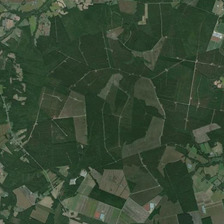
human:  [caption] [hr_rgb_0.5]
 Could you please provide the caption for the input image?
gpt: many green pieces of farmlands are together .

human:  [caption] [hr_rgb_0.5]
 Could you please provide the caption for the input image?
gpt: many green pieces of farmlands are together .

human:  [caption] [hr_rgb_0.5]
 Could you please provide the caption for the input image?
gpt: the ground is green and the road is white .

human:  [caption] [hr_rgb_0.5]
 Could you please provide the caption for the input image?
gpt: there are many farmlands .

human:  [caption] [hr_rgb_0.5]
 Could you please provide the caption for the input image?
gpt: there are many farmlands .